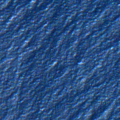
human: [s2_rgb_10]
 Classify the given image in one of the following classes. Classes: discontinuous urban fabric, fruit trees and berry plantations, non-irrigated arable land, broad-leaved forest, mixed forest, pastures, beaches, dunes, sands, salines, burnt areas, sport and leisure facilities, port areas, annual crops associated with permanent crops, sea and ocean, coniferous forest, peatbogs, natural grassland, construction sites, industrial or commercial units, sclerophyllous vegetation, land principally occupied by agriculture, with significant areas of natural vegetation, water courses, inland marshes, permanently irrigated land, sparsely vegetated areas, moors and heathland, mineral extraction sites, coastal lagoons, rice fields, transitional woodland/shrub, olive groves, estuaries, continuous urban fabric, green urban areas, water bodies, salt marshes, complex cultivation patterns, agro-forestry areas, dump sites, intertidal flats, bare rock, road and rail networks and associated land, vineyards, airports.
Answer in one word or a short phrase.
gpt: sea and ocean